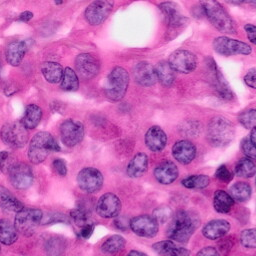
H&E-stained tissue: Pancreatic